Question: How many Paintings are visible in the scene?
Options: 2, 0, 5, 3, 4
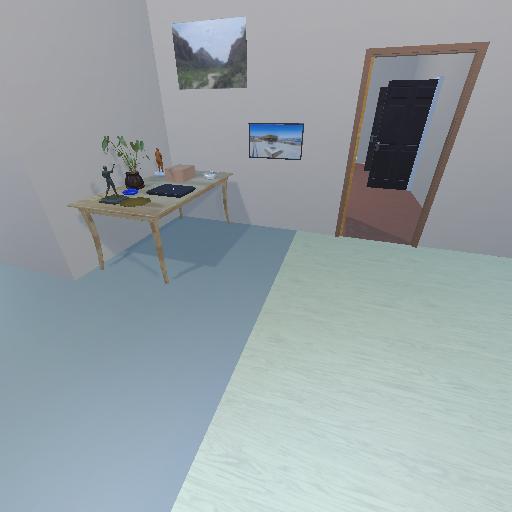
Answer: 2